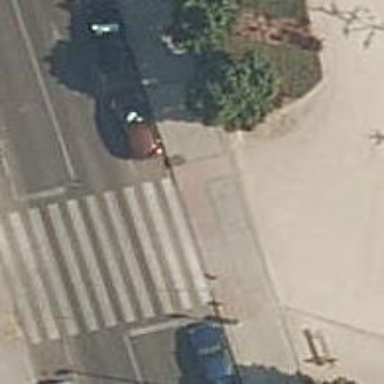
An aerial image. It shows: Pedestrian crossing with zebra markings on footway.